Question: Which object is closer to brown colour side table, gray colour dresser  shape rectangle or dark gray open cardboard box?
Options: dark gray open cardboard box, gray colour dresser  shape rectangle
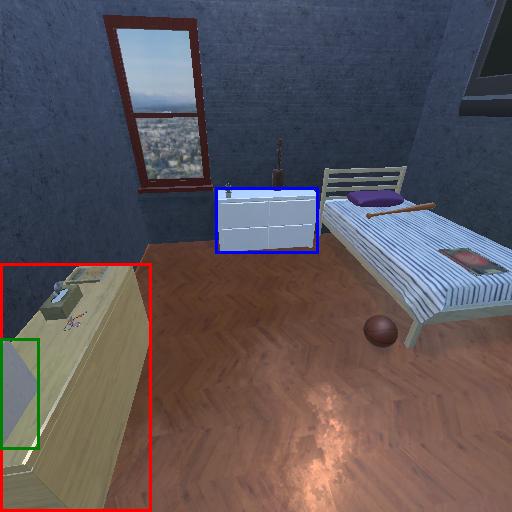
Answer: dark gray open cardboard box